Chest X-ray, PA view. Patient: 32 years old, sex M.
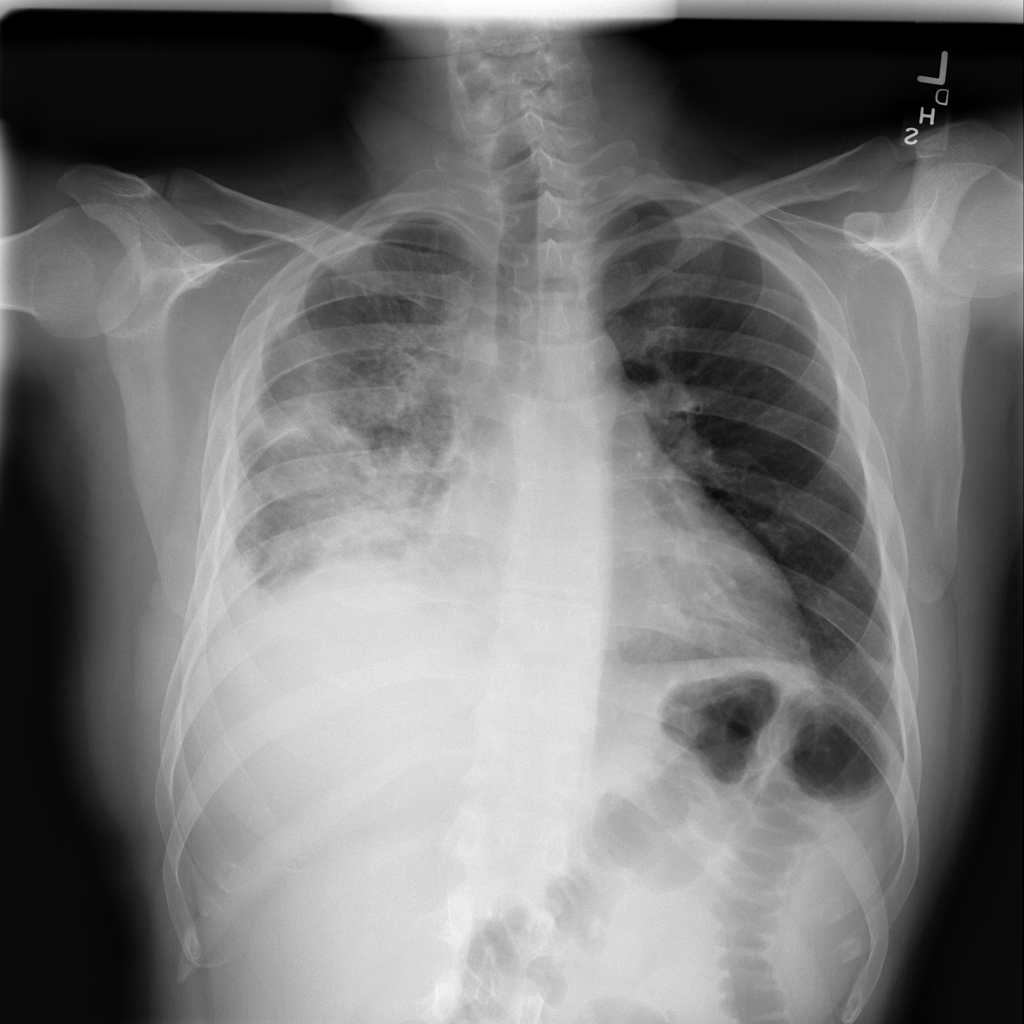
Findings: Infiltration